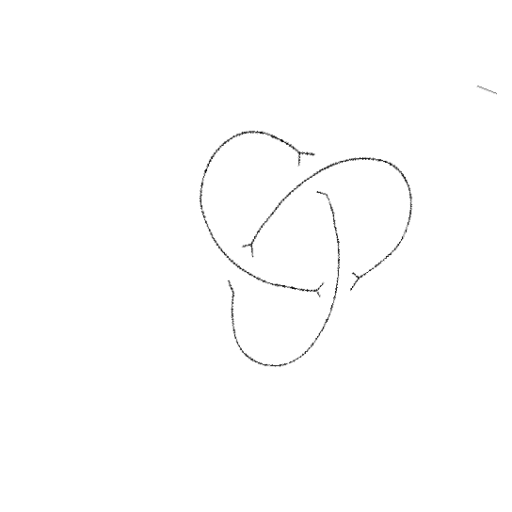
Crossing number: 3